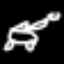
Label: frog